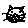
Label: cat